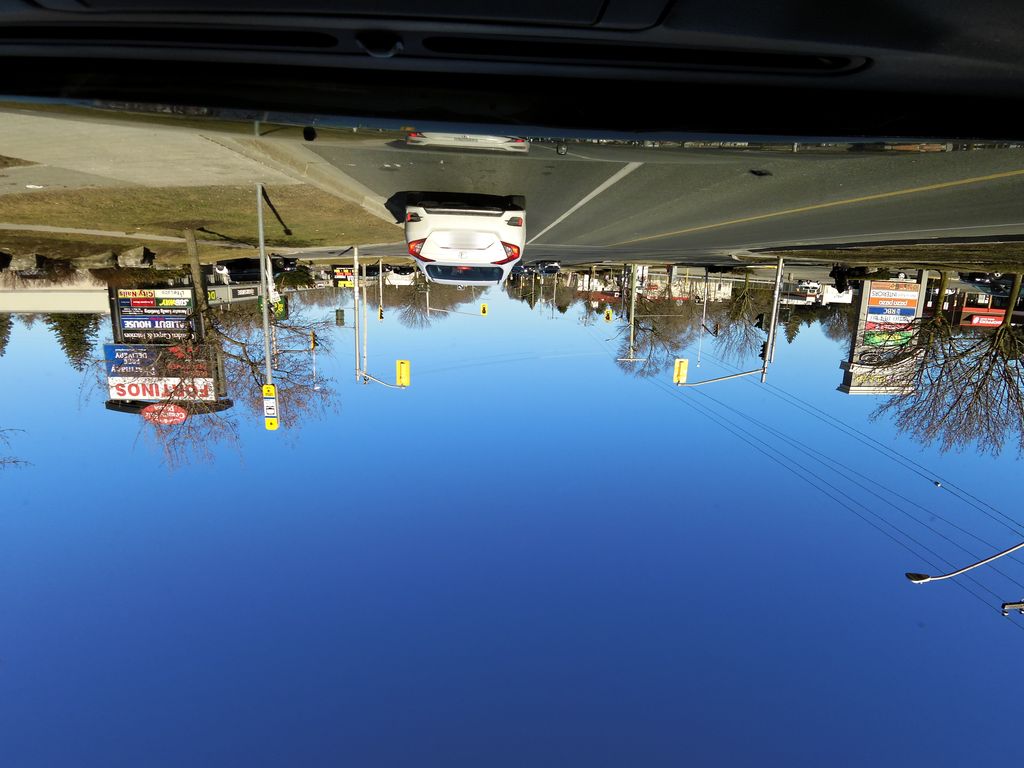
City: hamilton